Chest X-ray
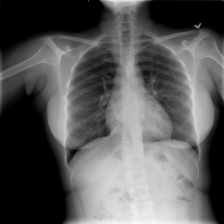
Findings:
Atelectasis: negative
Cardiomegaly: negative
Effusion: negative
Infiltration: negative
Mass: negative
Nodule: negative
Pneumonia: negative
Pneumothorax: negative
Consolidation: negative
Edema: negative
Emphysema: negative
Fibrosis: negative
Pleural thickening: negative
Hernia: negative